Question: I have created a windows application control in C#.net to show some objects in graphical mode.
To do so I created a rectangles depend on number of items I got in list and plot it over control by using Control OnPaint event.
Now I want to highlight that rectangle if mouse hovering on it.
Please check attached image for more clarity & suggest me how can I achieve it .

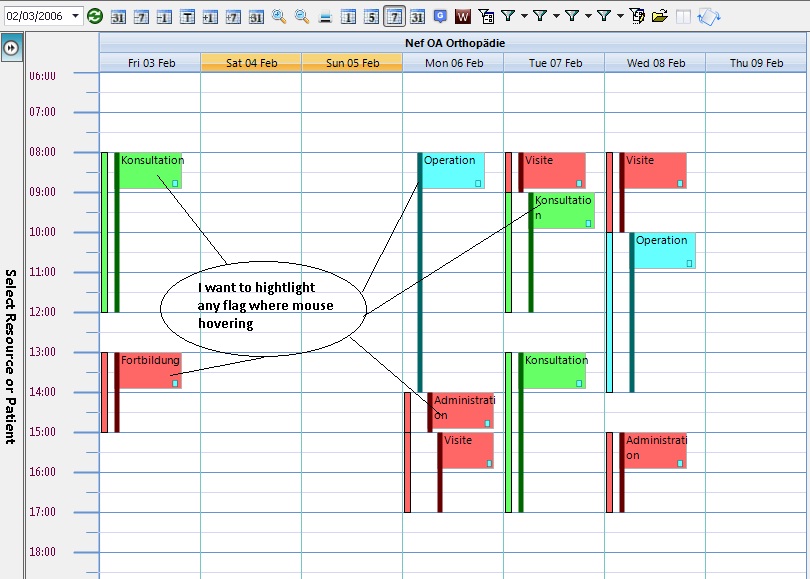
Answer: Did you check the classical DrawCli example? It shows how a basic application should manage objects and tools.
In short you should re-enumerate your list inside 'MouseMove' event, get the item's rect and set its 'IsFocused' property to true if mouse pointer is inside that rect. Then redraw if something changed. You may even do that inside your 'OnPaint' (check current mouse position) but then you have to always redraw everything inside 'MouseMove' (and it's a very bad idea).
Kind of pseudo-code to explain what I mean:
'''
protected override void OnPaint(PaintEventArgs e)
{
foreach (GraphicalObject obj in Objects)
{
if (!obj.IsVisible)
continue;
Rectangle rect = obj.GetBounds(e.Graphics);
if (!rect.Intersects(e.ClipRectangle))
continue;
obj.Draw(e.Graphics);
}
}
'''
'GraphicalObject' is the base type for all objects you can put on the screen. 'Objects' is a property that contains the collection of them ('GraphicalObjectCollection', for example). Now you code may be like this (note that this is far aways from true code, it's just an example of a general technique):
'''
protected override OnMouseMove(MouseMoveEventArgs e)
{
bool needToRedraw = false;
using (Graphics g = CreateGraphics())
{
foreach (GraphicalObject obj in Objects)
{
if (!obj.IsVisible)
continue;
Rectangle rect = obj.GetBounds(e.Graphics);
if (rect.Contains(e.Location))
{
if (!obj.IsFocused)
{
obj.IsFocused = true;
needToRedraw = true;
}
}
else
{
if (obj.IsFocused)
{
obj.IsFocused = false;
needToRedraw = true;
}
}
obj.Draw(e.Graphics);
}
}
if (needToRedraw)
Invalidate();
}
'''